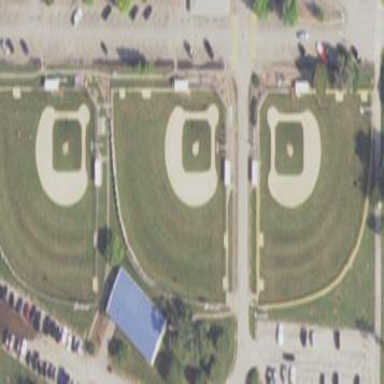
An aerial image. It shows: Softball pitch for leisure sports.